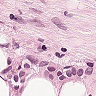
Metastatic tissue present: yes